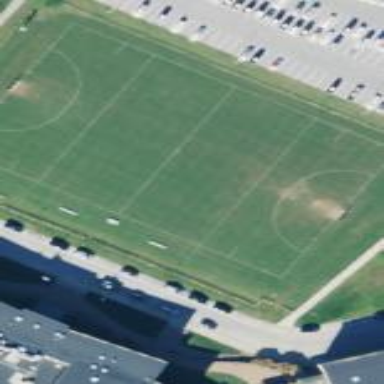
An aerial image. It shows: Soccer pitch designated for leisure and sports activities.